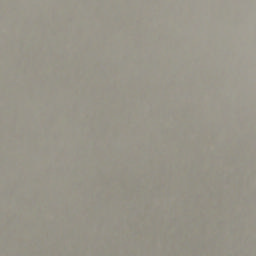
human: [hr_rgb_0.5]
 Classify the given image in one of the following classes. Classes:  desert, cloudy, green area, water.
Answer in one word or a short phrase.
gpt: cloudy